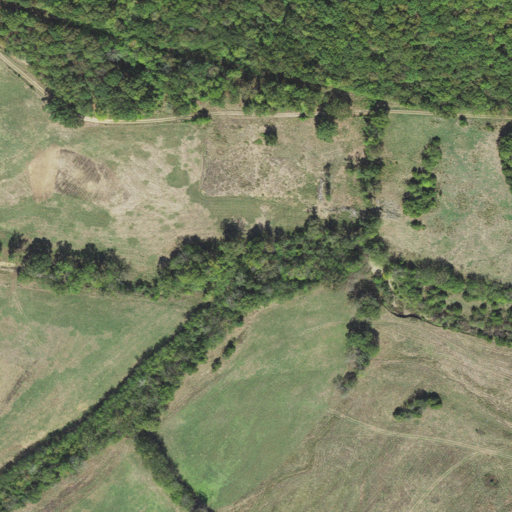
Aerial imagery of valley in Arkansas named Hub Chute Hollow containing pasture and deciduous forest